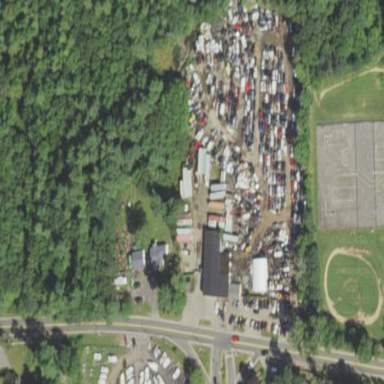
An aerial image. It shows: Industrial area designated as scrap yard.